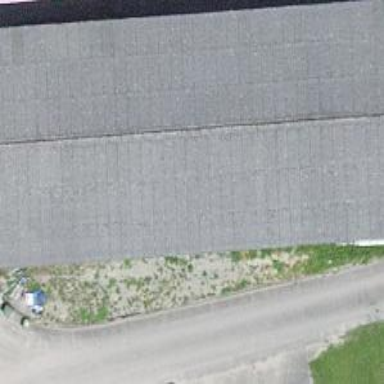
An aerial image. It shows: View of roof of building.